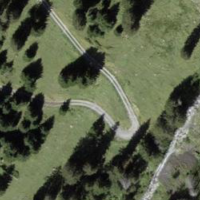
EUNIS habitat code: 23
Species observed at this site:
Bistorta vivipara